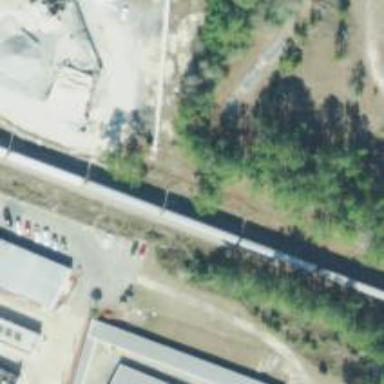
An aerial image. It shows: Abandoned railway yard is depicted.